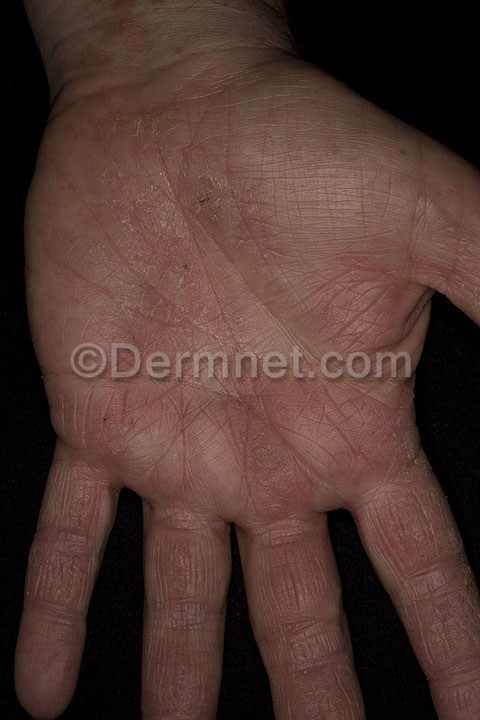
Disease: Psoriasis pictures Lichen Planus and related diseases